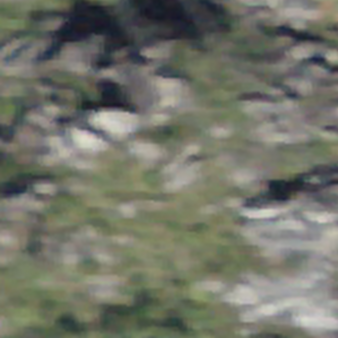
Label: other